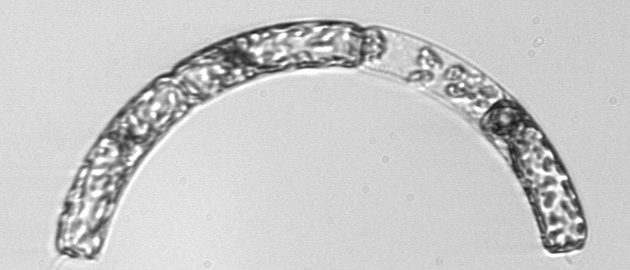
Label: Guinardia_striata